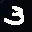
Label: 3